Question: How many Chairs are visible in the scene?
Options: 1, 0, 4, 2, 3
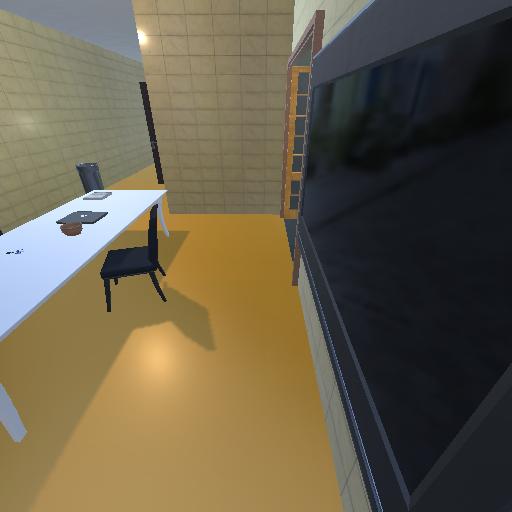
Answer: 1